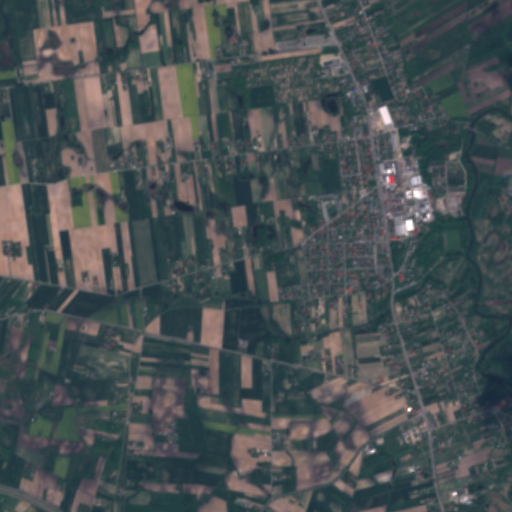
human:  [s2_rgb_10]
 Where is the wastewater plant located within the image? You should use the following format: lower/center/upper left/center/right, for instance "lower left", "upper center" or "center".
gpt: The wastewater plant is located in the upper right of the image.
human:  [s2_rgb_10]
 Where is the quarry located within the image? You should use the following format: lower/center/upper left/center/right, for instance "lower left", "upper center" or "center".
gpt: There is no quarry in the image.